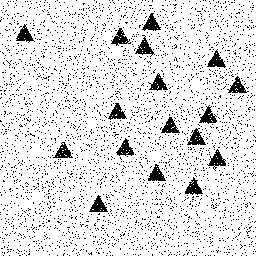
Squares: 0
Triangles: 17
Stars: 0
Total shapes: 17